Question: I'm learning recursive enums in Swift 5.1 with Swift documentation.
Here is a code.
'''
indirect enum ArithmeticExpression {
case number(Int)
case addition(ArithmeticExpression, ArithmeticExpression)
case multiplication(ArithmeticExpression, ArithmeticExpression)
func evaluate(_ expression: ArithmeticExpression) -> Int {
switch expression {
case let .number(value):
return value
case let .addition(left, right):
return evaluate(left) + evaluate(right)
case let .multiplication(left, right):
return evaluate(left) * evaluate(right)
}
}
}
let five = ArithmeticExpression.number(5)
let four = ArithmeticExpression.number(4)
let sum = ArithmeticExpression.addition(five, four)
let product = ArithmeticExpression.multiplication(sum, ArithmeticExpression.number(2))
print(ArithmeticExpression.evaluate(product))
'''

I think something is going wrong in the last line of code.
What does that mean?
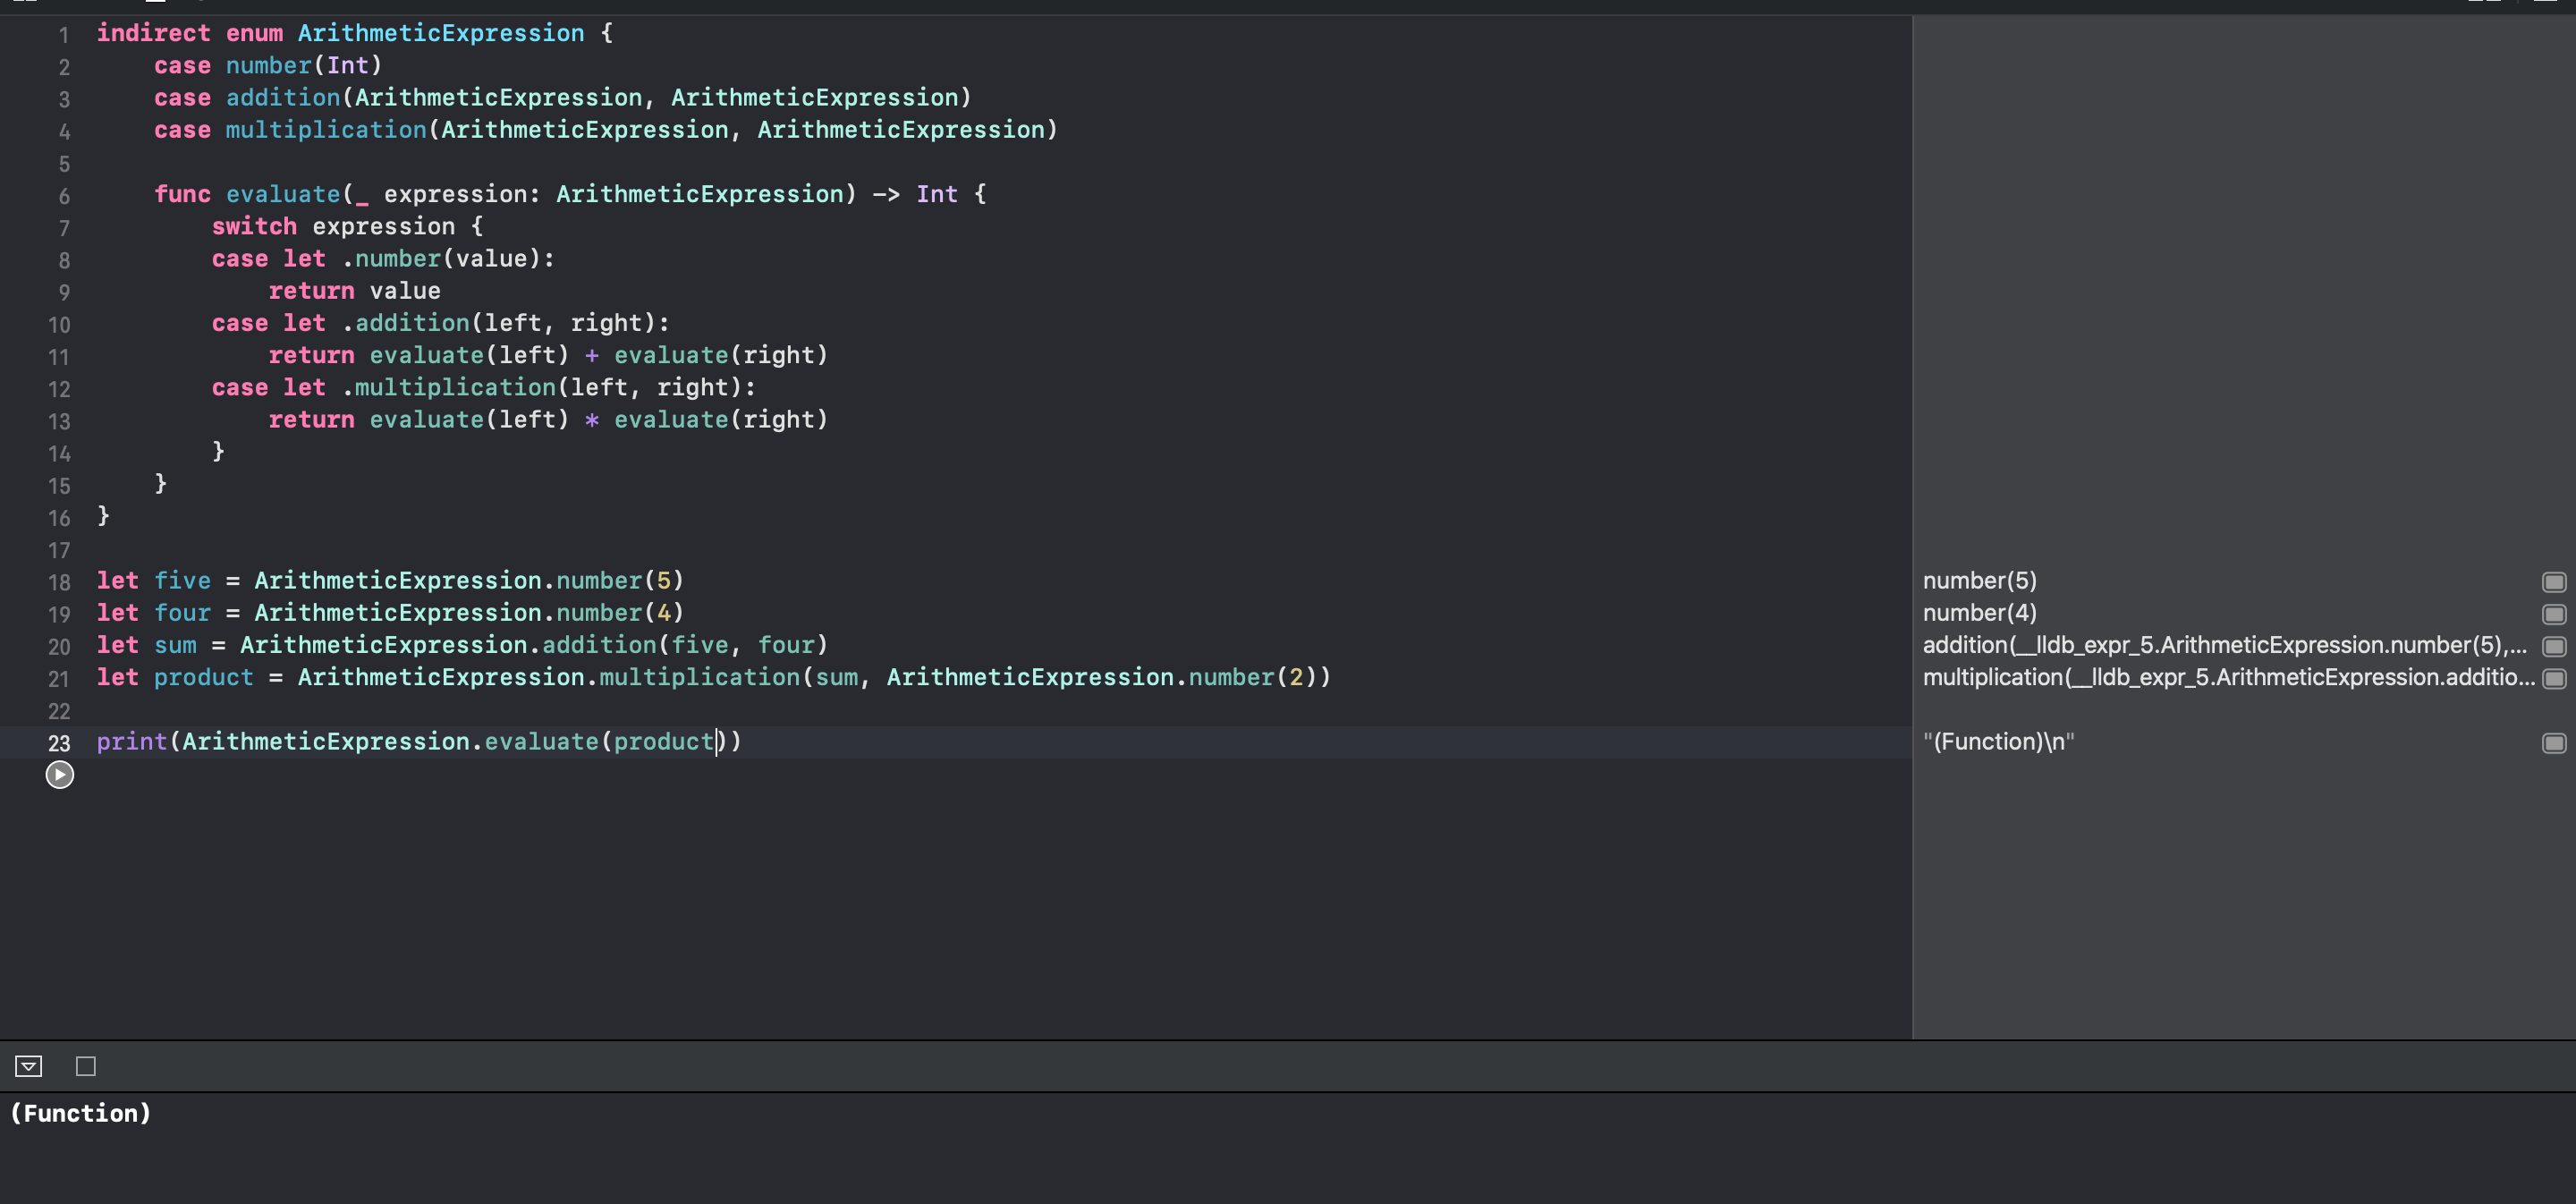
Answer: 'evaluate(_:)' is an of 'ArithmeticExpression', i.e. you have to call it an instance of 'ArithmeticExpression' (with that instance being what 'self' refers to). The type of 'evaluate(_:)' is '(ArithmeticExpression) -> Int'.
Swift lets you call instance functions on types. What you get back is an . That is to say, a function with no value bound as its 'self' value yet. That's what you're doing when you run 'ArithmeticExpression.evaluate' on its own. The unbound instance function that you get back has the type:
'''
(ArithmeticExpression) -> (ArithmetricExpression) -> Int
// ^--- the "self" ^--- the "expression" param ^--- the final return value.
'''
By calling it and providing 'product' as an argument ('ArithmeticExpression.evaluate(product)'), what you get back is a function of type '(ArithmeticExpression) -> Int'. This function is a , i.e. 'self' is now bound (it now has the value of 'product'), but it's awaiting to be called yet again, with another 'ArithmeticExpression' as an argument.
There's two ways to solve this to achieve what you want:
1. Either make this a static function. A static function isn't called on an instance, it's called directly on the type, as you tried to do: indirect enum ArithmeticExpression {
case number(Int)
case addition(ArithmeticExpression, ArithmeticExpression)
case multiplication(ArithmeticExpression, ArithmeticExpression)
// Make it static here
static func evaluate(_ expression: ArithmeticExpression) -> Int {
switch expression {
case let .number(value):
return value
case let .addition(left, right):
return evaluate(left) + evaluate(right)
case let .multiplication(left, right):
return evaluate(left) * evaluate(right)
}
}
}
let five = ArithmeticExpression.number(5)
let four = ArithmeticExpression.number(4)
let sum = ArithmeticExpression.addition(five, four)
let product = ArithmeticExpression.multiplication(sum, ArithmeticExpression.number(2))
print(ArithmeticExpression.evaluate(product))
2. Keep evaluate as an instance function, but call it directly on the instance your want to evaluate, rather than on the type. Since self would be the expression you're interested in, you no longer need the expression parameter: indirect enum ArithmeticExpression {
case number(Int)
case addition(ArithmeticExpression, ArithmeticExpression)
case multiplication(ArithmeticExpression, ArithmeticExpression)
func evaluate() -> Int {
switch self {
case let .number(value):
return value
case let .addition(left, right):
return left.evaluate() + right.evaluate()
case let .multiplication(left, right):
return left.evaluate() * right.evaluate()
}
}
}
let five = ArithmeticExpression.number(5)
let four = ArithmeticExpression.number(4)
let sum = ArithmeticExpression.addition(five, four)
let product = ArithmeticExpression.multiplication(sum, ArithmeticExpression.number(2))
print(product.evaluate())
I would say this is probably the more "idiomatic" version.